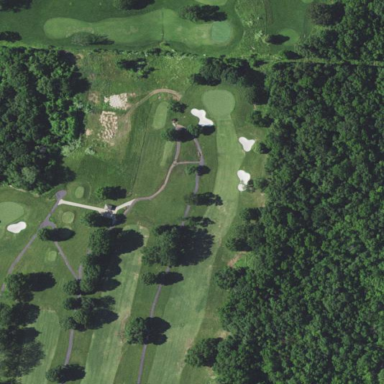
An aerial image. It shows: Grassy area designated as golf fairway.